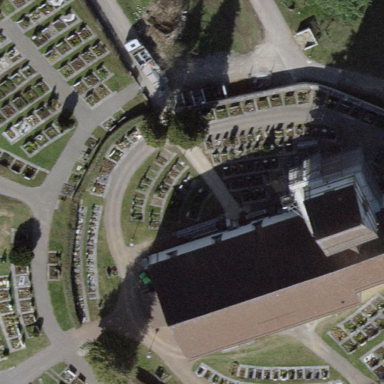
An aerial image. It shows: Cemetery.